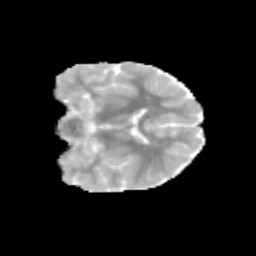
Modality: MD
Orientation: coronal
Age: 9
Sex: male
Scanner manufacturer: siemens
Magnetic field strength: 3 T
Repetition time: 3.8 s
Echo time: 0.07 s